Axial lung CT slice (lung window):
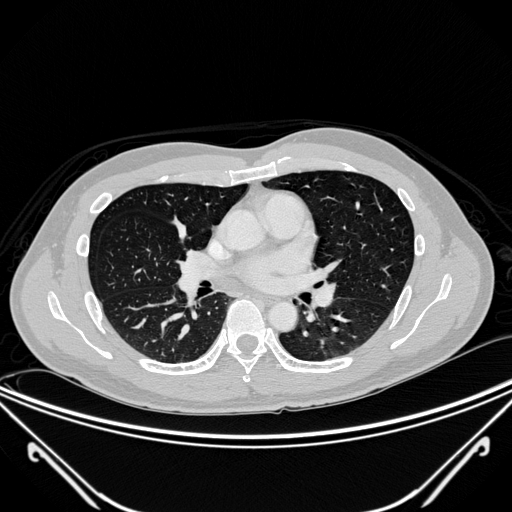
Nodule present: no